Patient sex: M
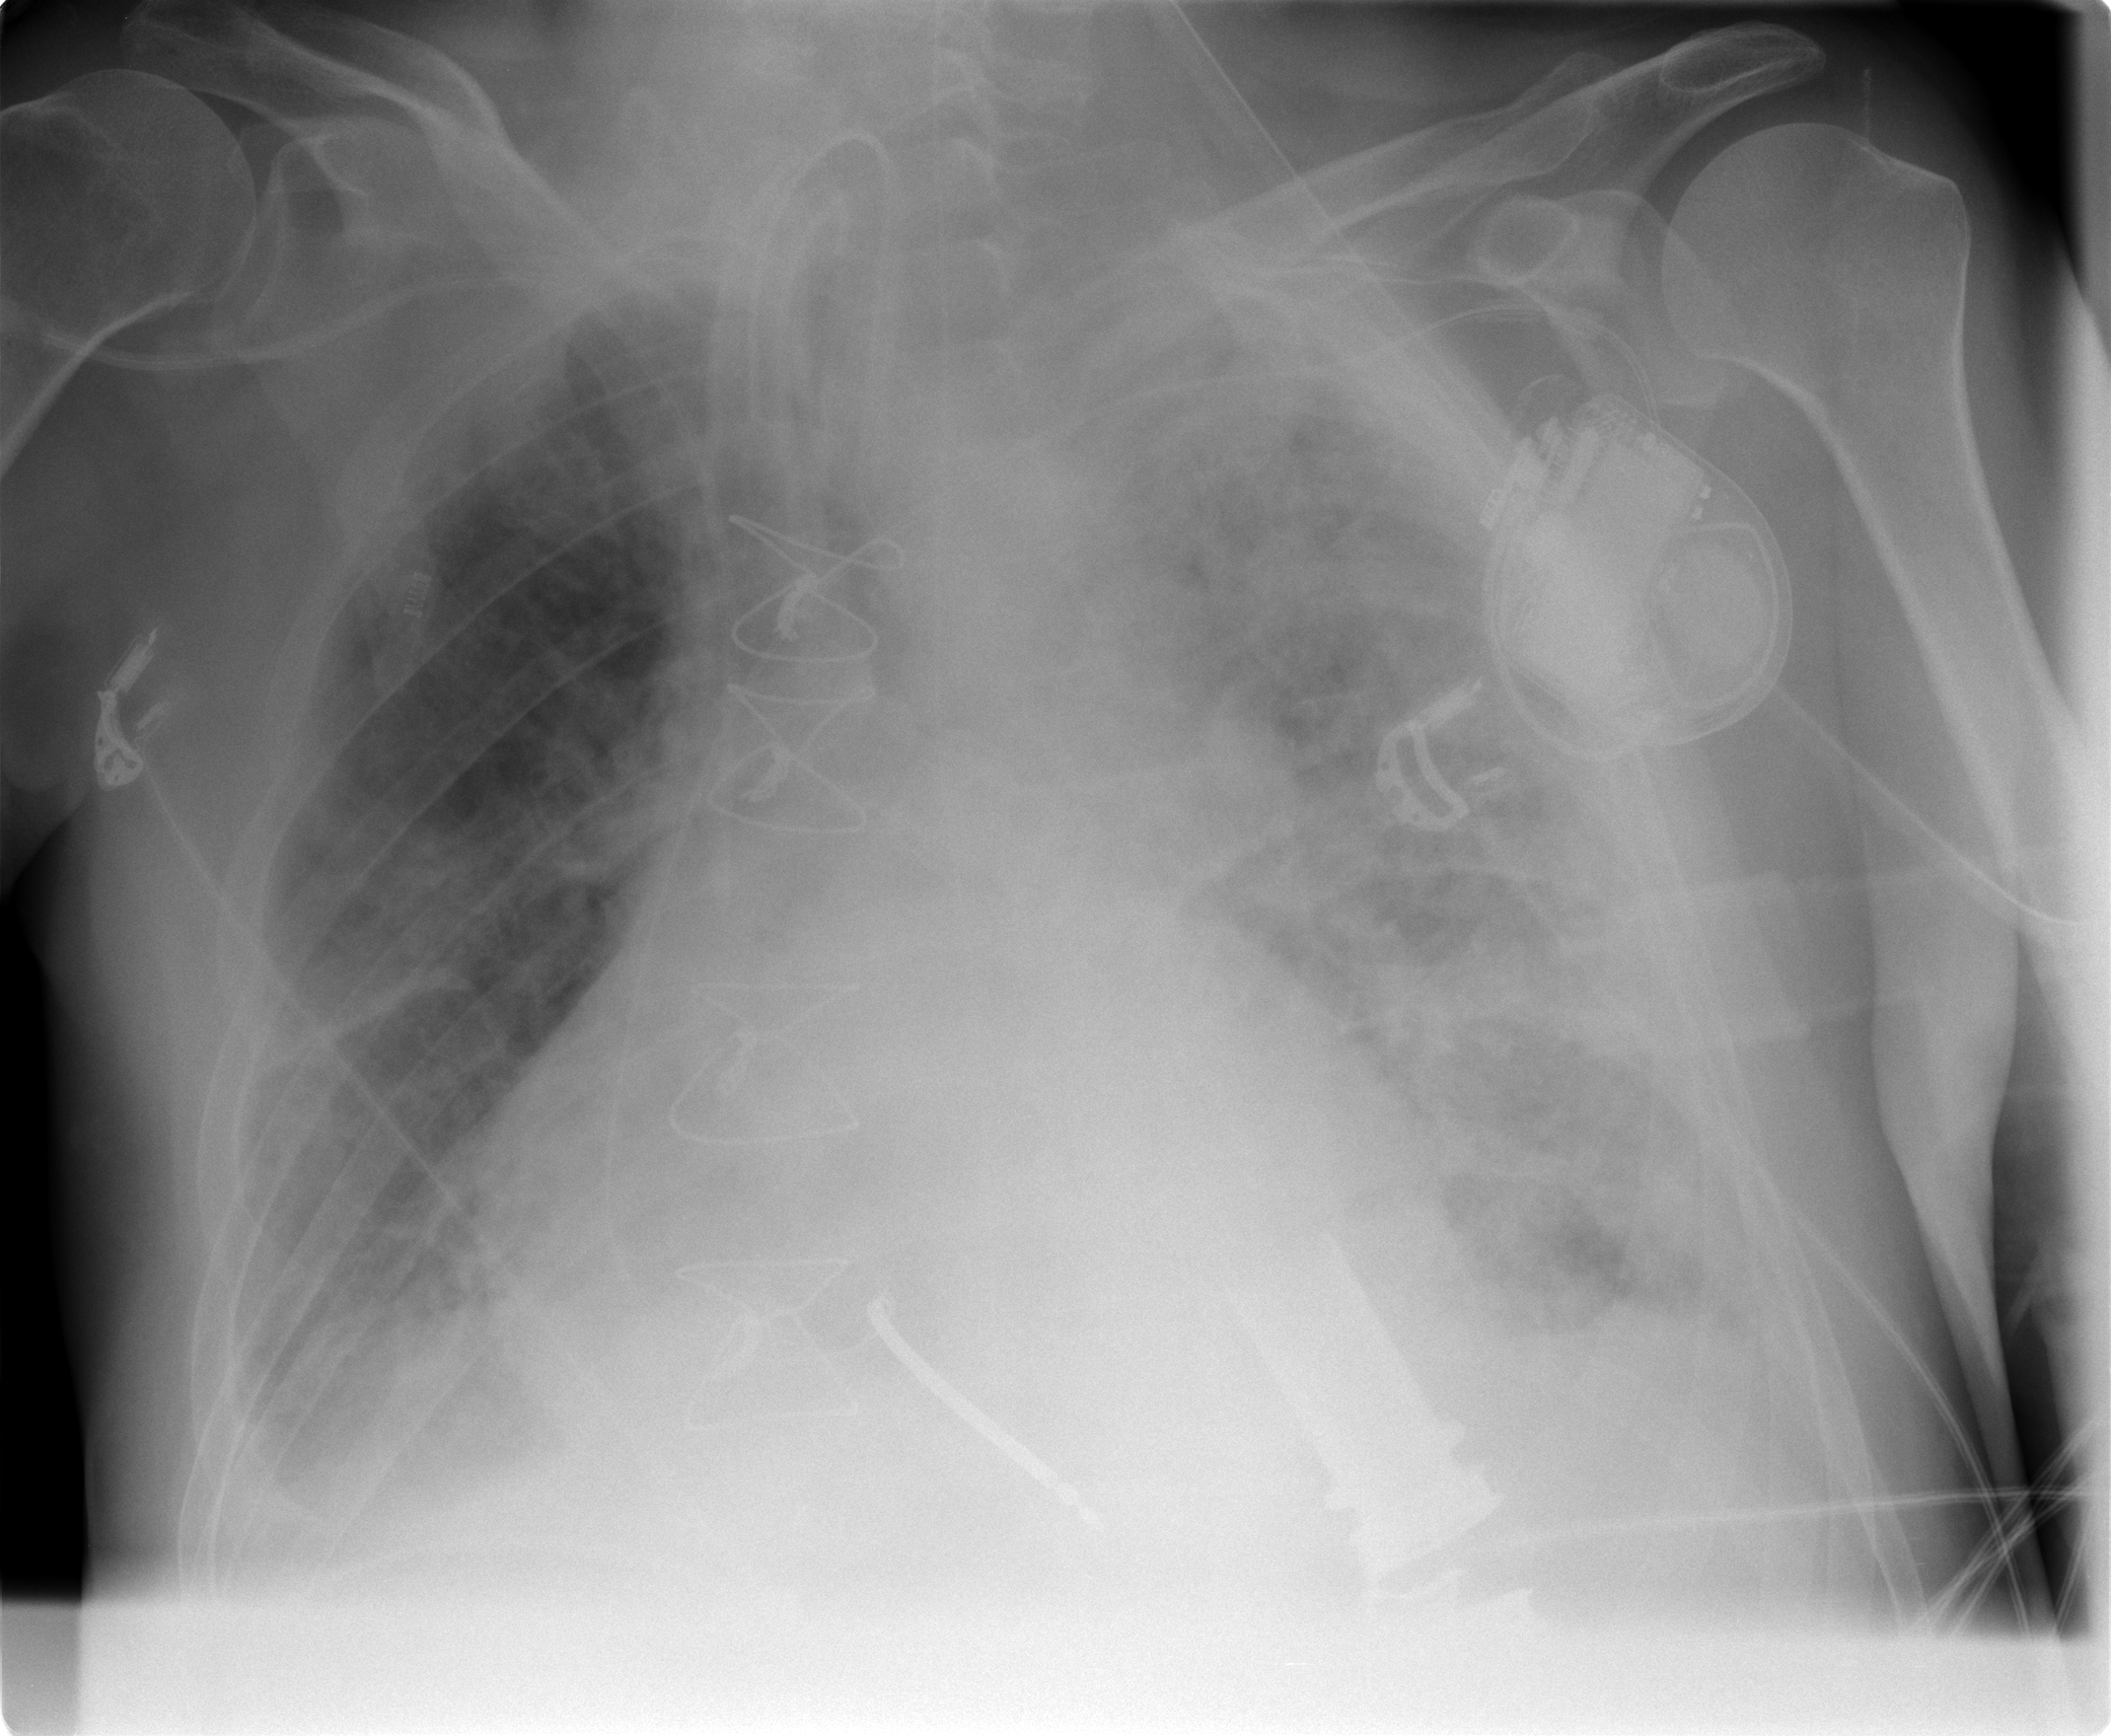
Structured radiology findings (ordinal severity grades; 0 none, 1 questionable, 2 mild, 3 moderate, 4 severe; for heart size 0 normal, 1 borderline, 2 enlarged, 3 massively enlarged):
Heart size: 2
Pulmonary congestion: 3
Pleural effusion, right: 2
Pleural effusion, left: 3
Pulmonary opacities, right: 3
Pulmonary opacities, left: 3
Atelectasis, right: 3
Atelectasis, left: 3